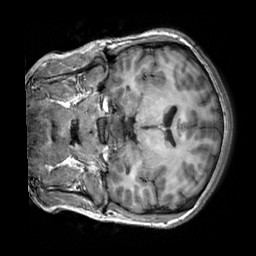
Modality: T1w
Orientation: coronal
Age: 20
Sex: female
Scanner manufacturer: siemens
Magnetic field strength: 3 T
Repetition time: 2.3 s
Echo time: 0.00303 s